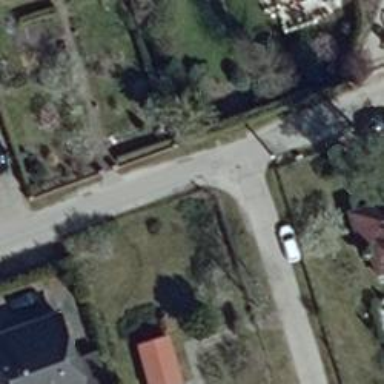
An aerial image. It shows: Residential road.